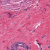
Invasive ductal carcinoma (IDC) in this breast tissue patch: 1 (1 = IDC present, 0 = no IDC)